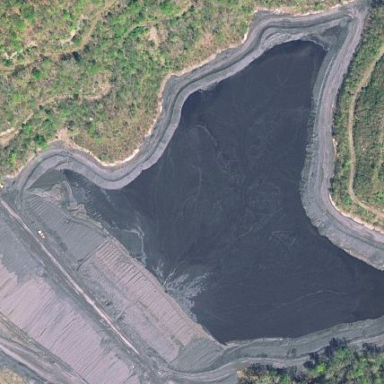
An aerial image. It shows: Tailings pond that is man-made.